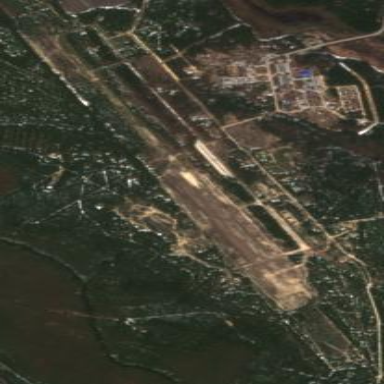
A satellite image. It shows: Military airfield located within aerodrome.